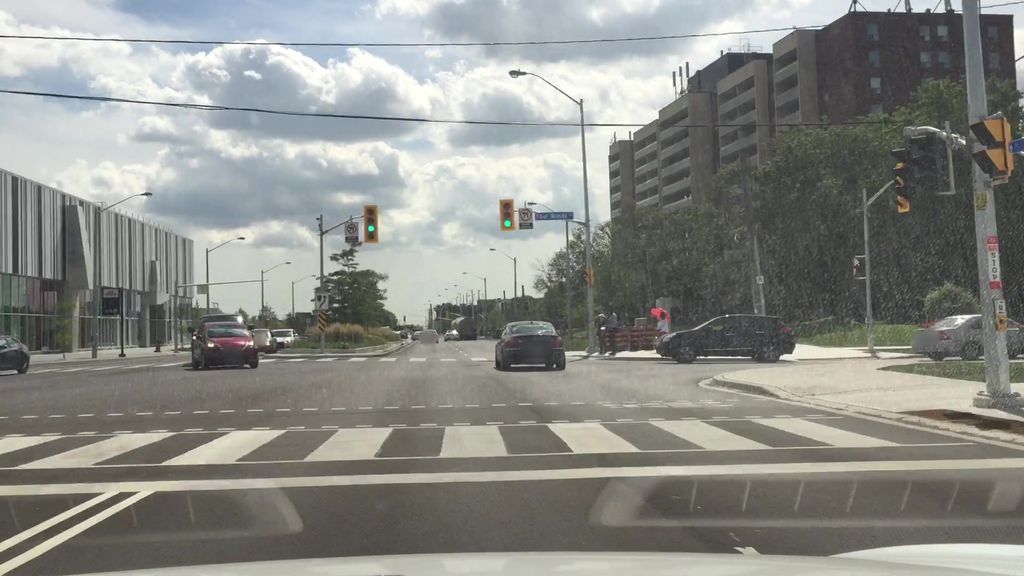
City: toronto